The image is an STFT spectrogram (time versus frequency) of a rolling-element bearing's vibration signal. Based on the visible evidence, which condition applies: normal, inner_race, outer_race, ball?
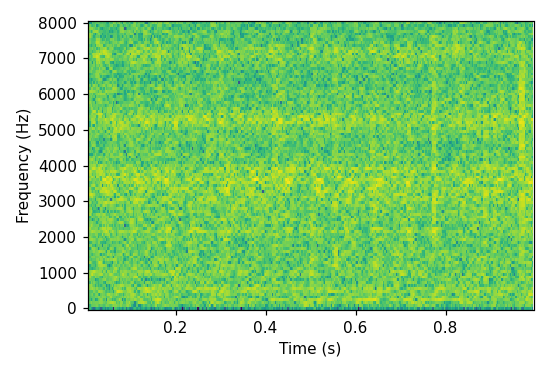
Answer: inner_race